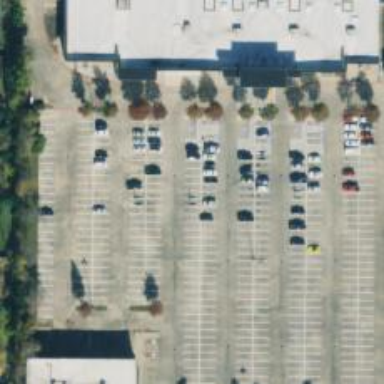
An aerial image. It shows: Parking space is available.